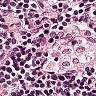
Metastatic tissue present: no